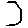
Label: hexagon